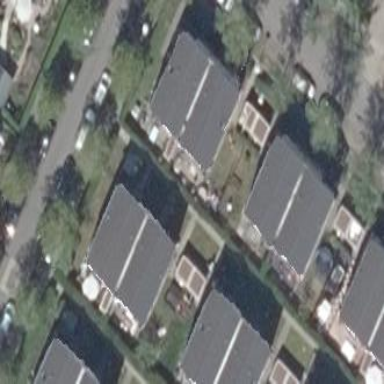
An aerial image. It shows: Semi-detached house with gabled roof.